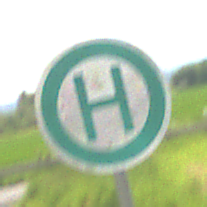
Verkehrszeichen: Haltestelle
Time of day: Midday
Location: Outdoor (RoadRail)
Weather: PartlyCloudy
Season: NotSpecified
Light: Natural